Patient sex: M
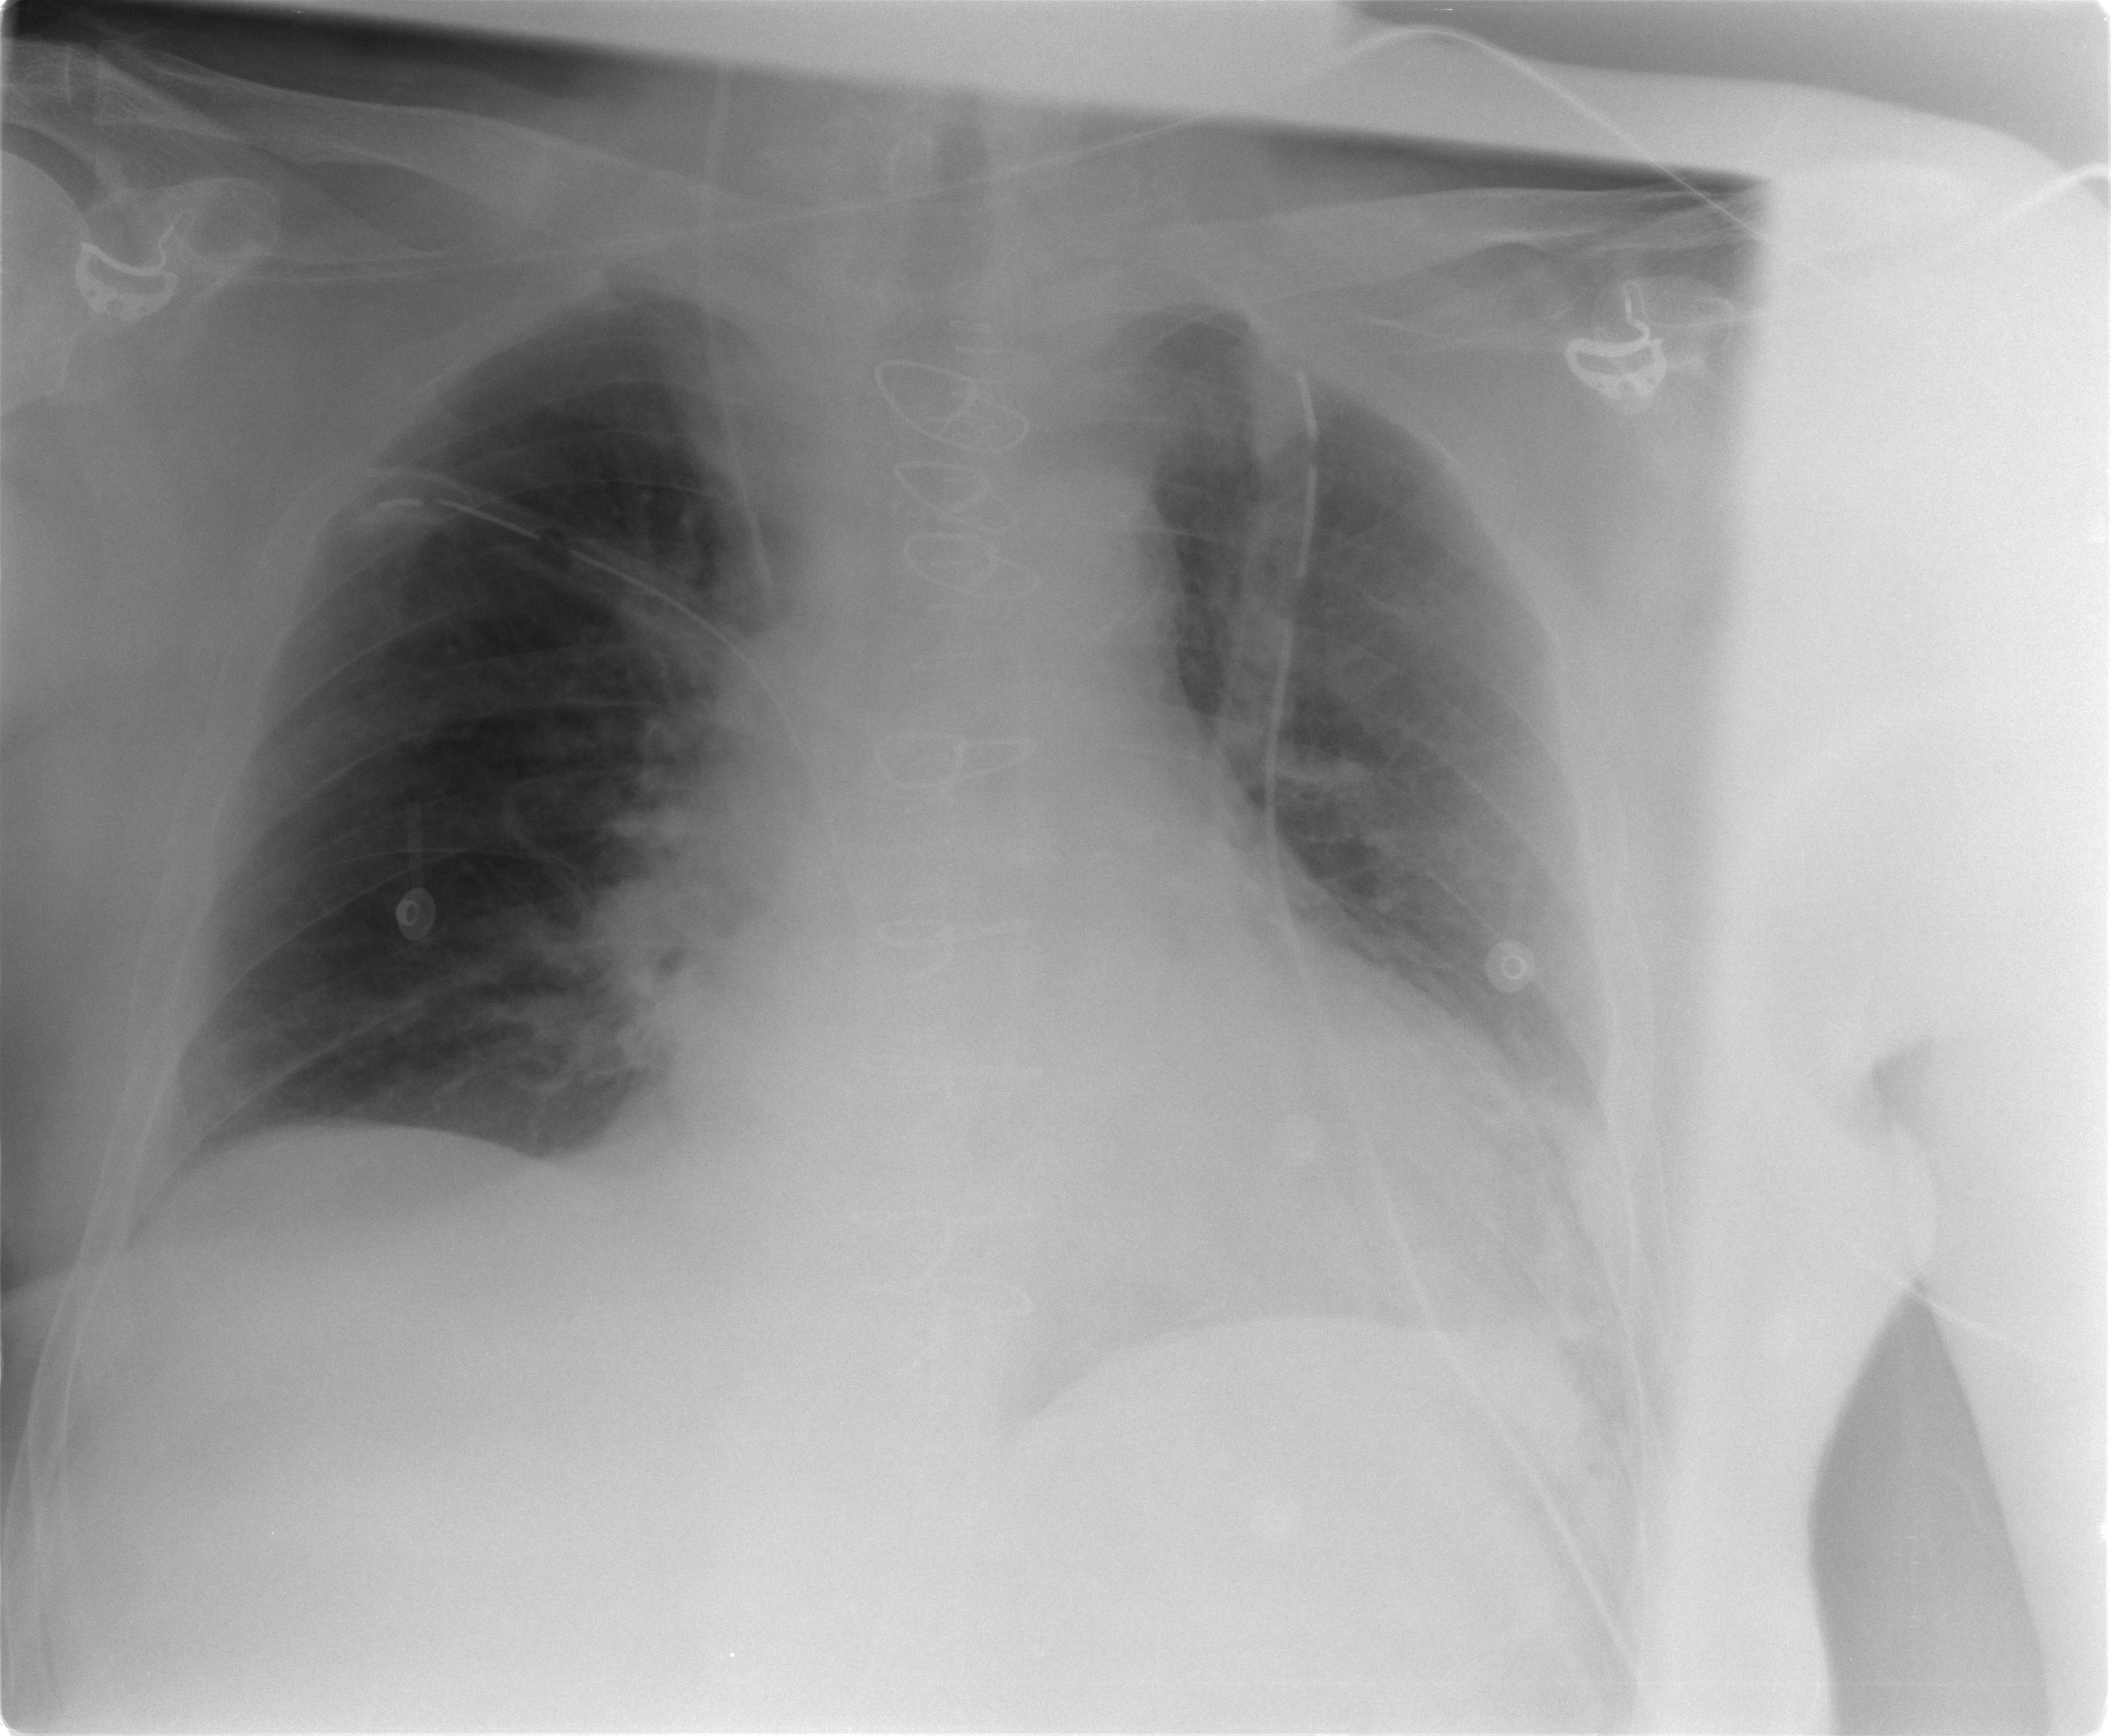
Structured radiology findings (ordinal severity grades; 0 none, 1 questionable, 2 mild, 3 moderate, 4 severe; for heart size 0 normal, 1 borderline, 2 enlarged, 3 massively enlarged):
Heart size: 0
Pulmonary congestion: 0
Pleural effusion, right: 0
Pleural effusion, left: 1
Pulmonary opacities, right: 0
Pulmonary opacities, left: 0
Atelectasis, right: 0
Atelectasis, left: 2